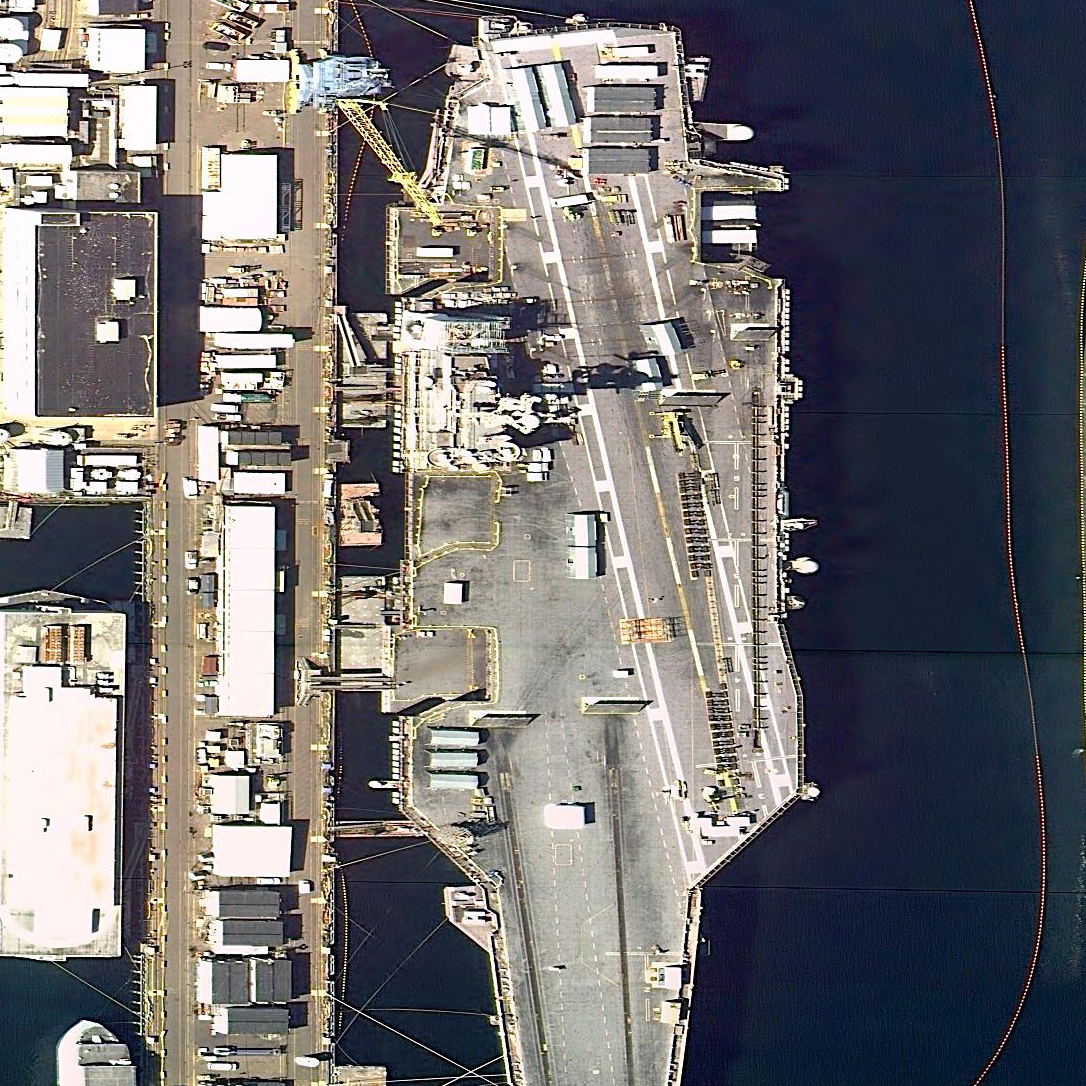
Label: aircraft_carrier